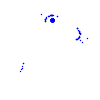
Particle: pion